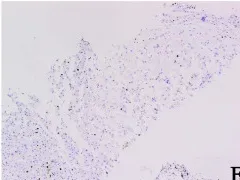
Microscopic architectural features of a liver mass biopsy.
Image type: pathology (immunostaining)